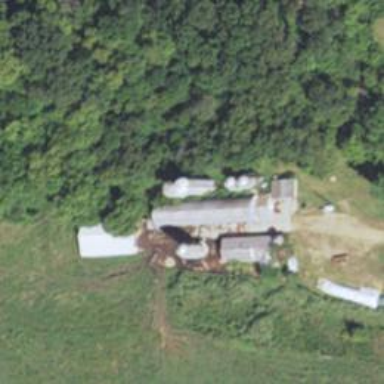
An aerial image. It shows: Silo building.